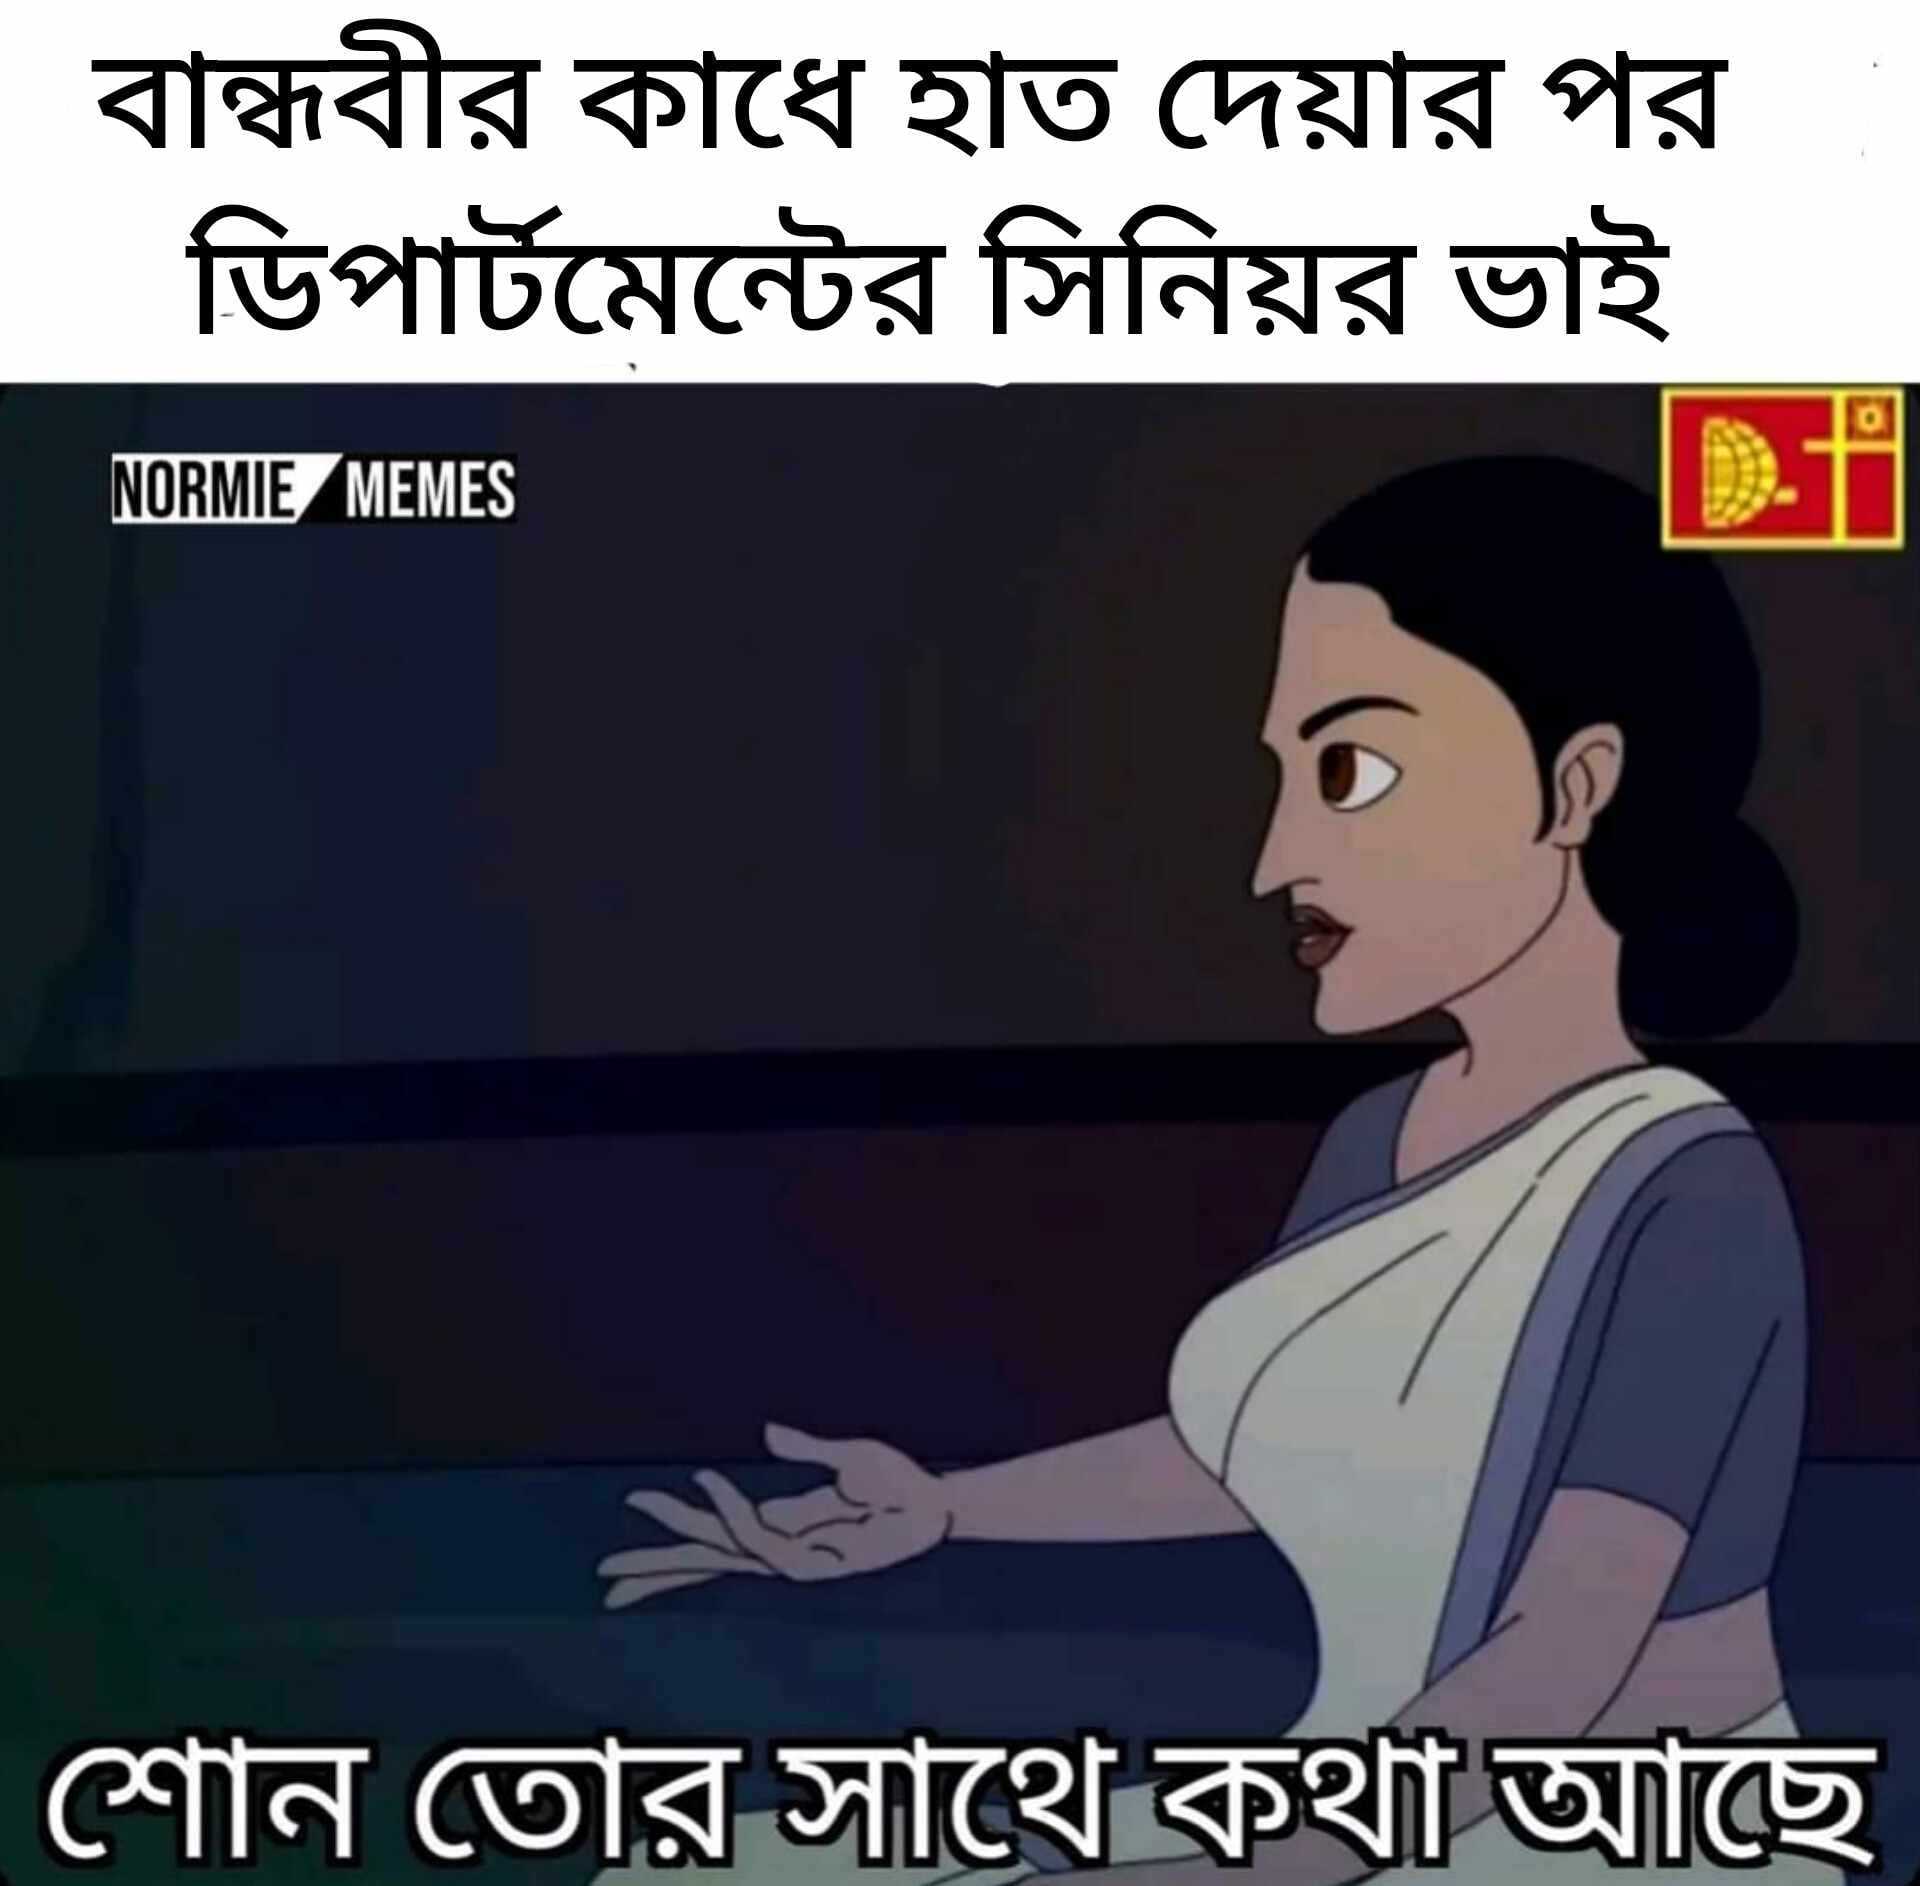
Text: বান্ধবীর কাধে হাত দেয়ার পর ডিপার্টমেন্টের সিনিয়র ভাই শোন তোর সাথে কথা আছে
Label: Non Hate